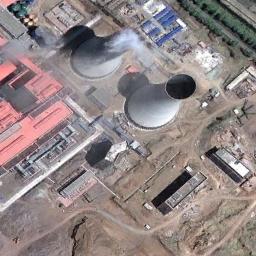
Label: thermal_power_station